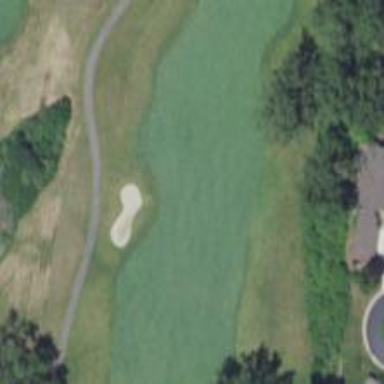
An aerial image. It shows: Golf hole.